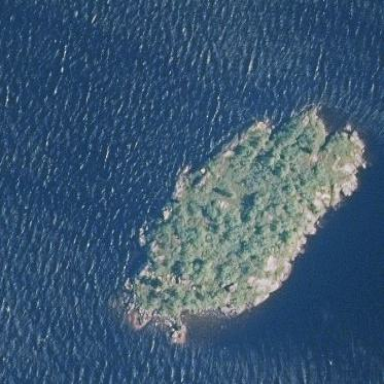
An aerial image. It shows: Islet.